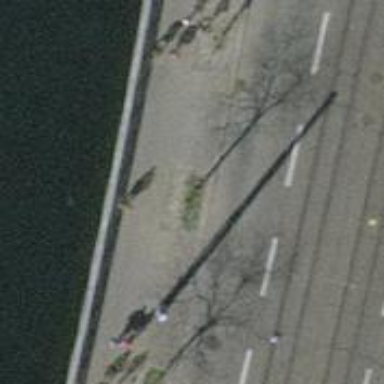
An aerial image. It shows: Avenue of trees.